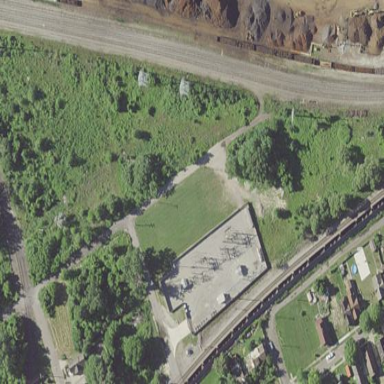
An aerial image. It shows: Substation behind wall.